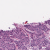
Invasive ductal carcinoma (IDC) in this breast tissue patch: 1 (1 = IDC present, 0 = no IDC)